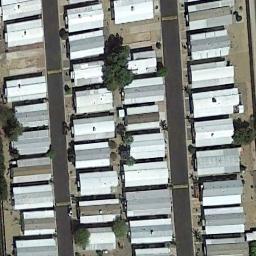
Label: residential